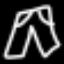
Label: pants